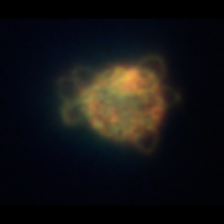
Taxon: Ciliates
Group: Other